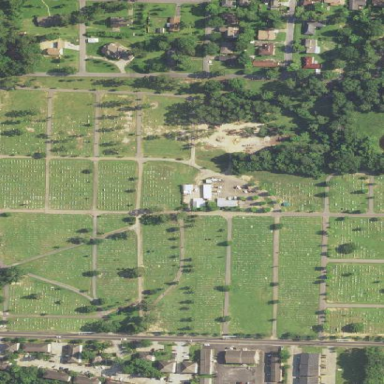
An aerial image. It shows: Graveyard used as cemetery.